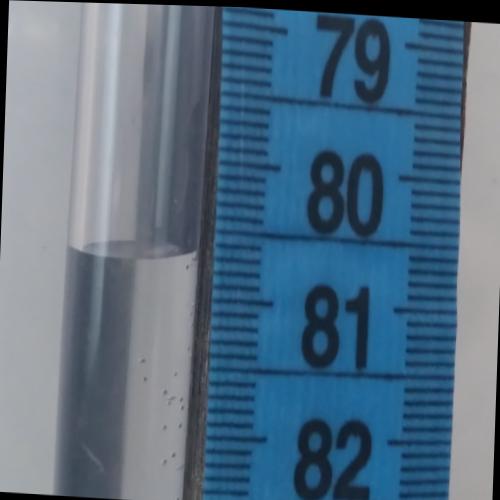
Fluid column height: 80.7 cm